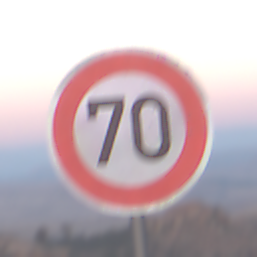
Verkehrszeichen: Geschwindigkeit70
Umgebung: Outdoor, Nature
Tageszeit: SunriseSunset
Wetter: Clear
Licht: Natural
Jahreszeit: NotSpecified
Kontrast: LowContrast